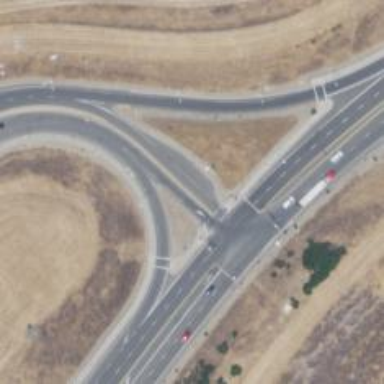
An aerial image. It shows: Trunk link highway.